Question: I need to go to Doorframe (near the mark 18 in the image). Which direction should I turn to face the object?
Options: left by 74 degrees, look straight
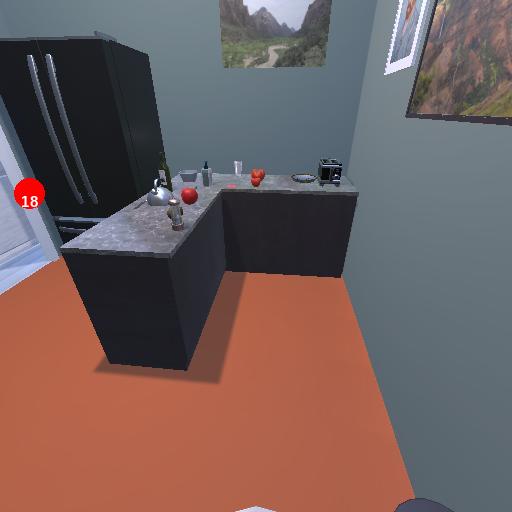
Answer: left by 74 degrees